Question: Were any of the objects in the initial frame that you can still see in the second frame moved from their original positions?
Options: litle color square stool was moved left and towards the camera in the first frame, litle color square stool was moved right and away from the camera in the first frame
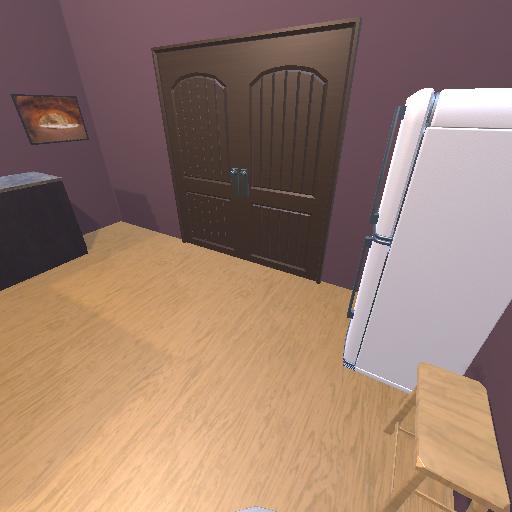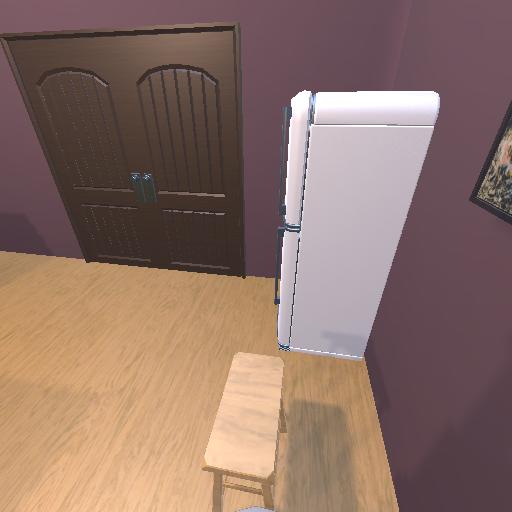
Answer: litle color square stool was moved left and towards the camera in the first frame